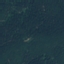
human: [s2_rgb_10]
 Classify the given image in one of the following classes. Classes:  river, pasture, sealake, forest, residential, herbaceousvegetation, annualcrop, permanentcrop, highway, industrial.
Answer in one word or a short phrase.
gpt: Forest